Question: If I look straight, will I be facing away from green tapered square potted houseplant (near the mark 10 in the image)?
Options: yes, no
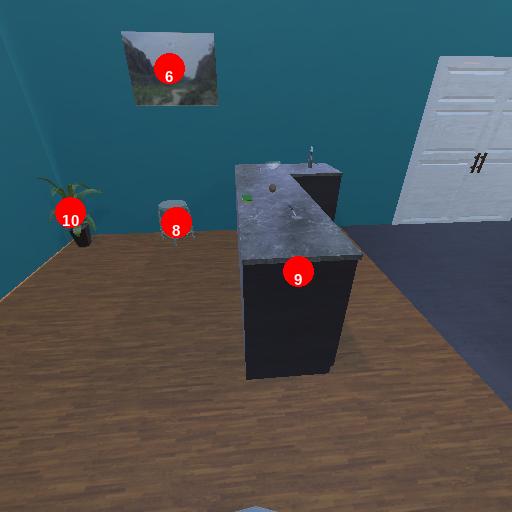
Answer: yes